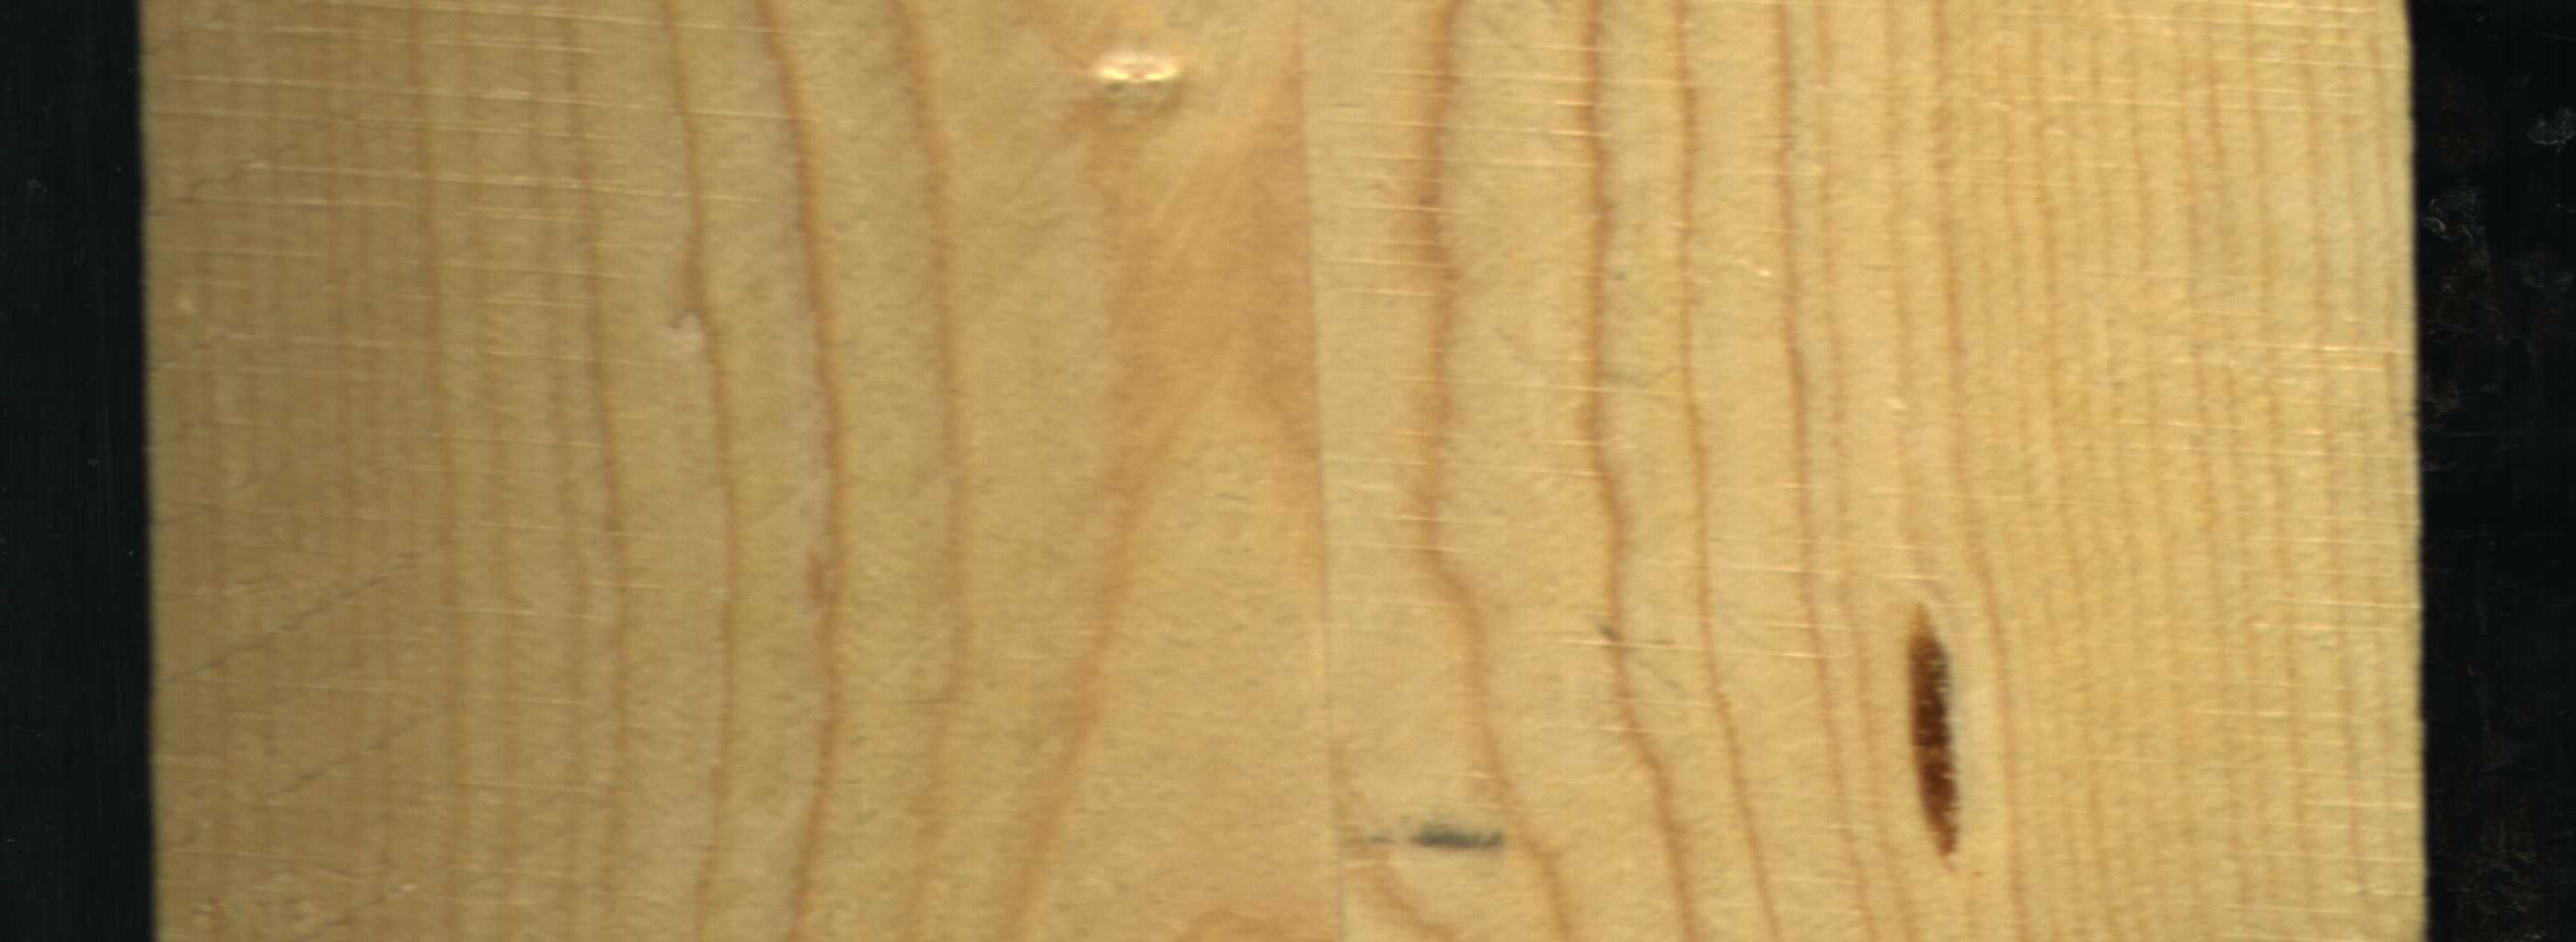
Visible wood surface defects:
resin